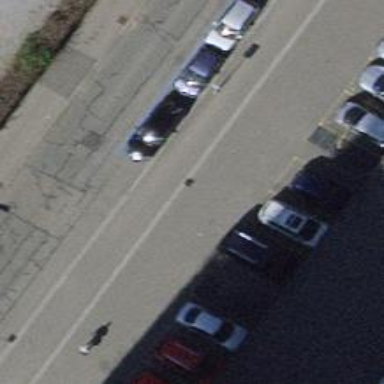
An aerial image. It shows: Car sharing facility.